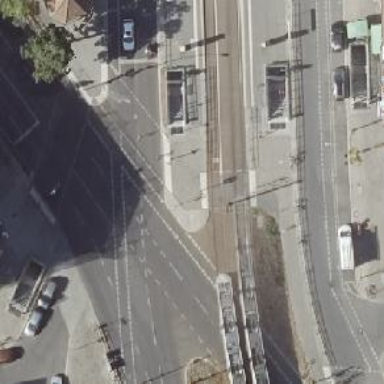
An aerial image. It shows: Subway entrance designated as public transport entrance.